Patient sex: F
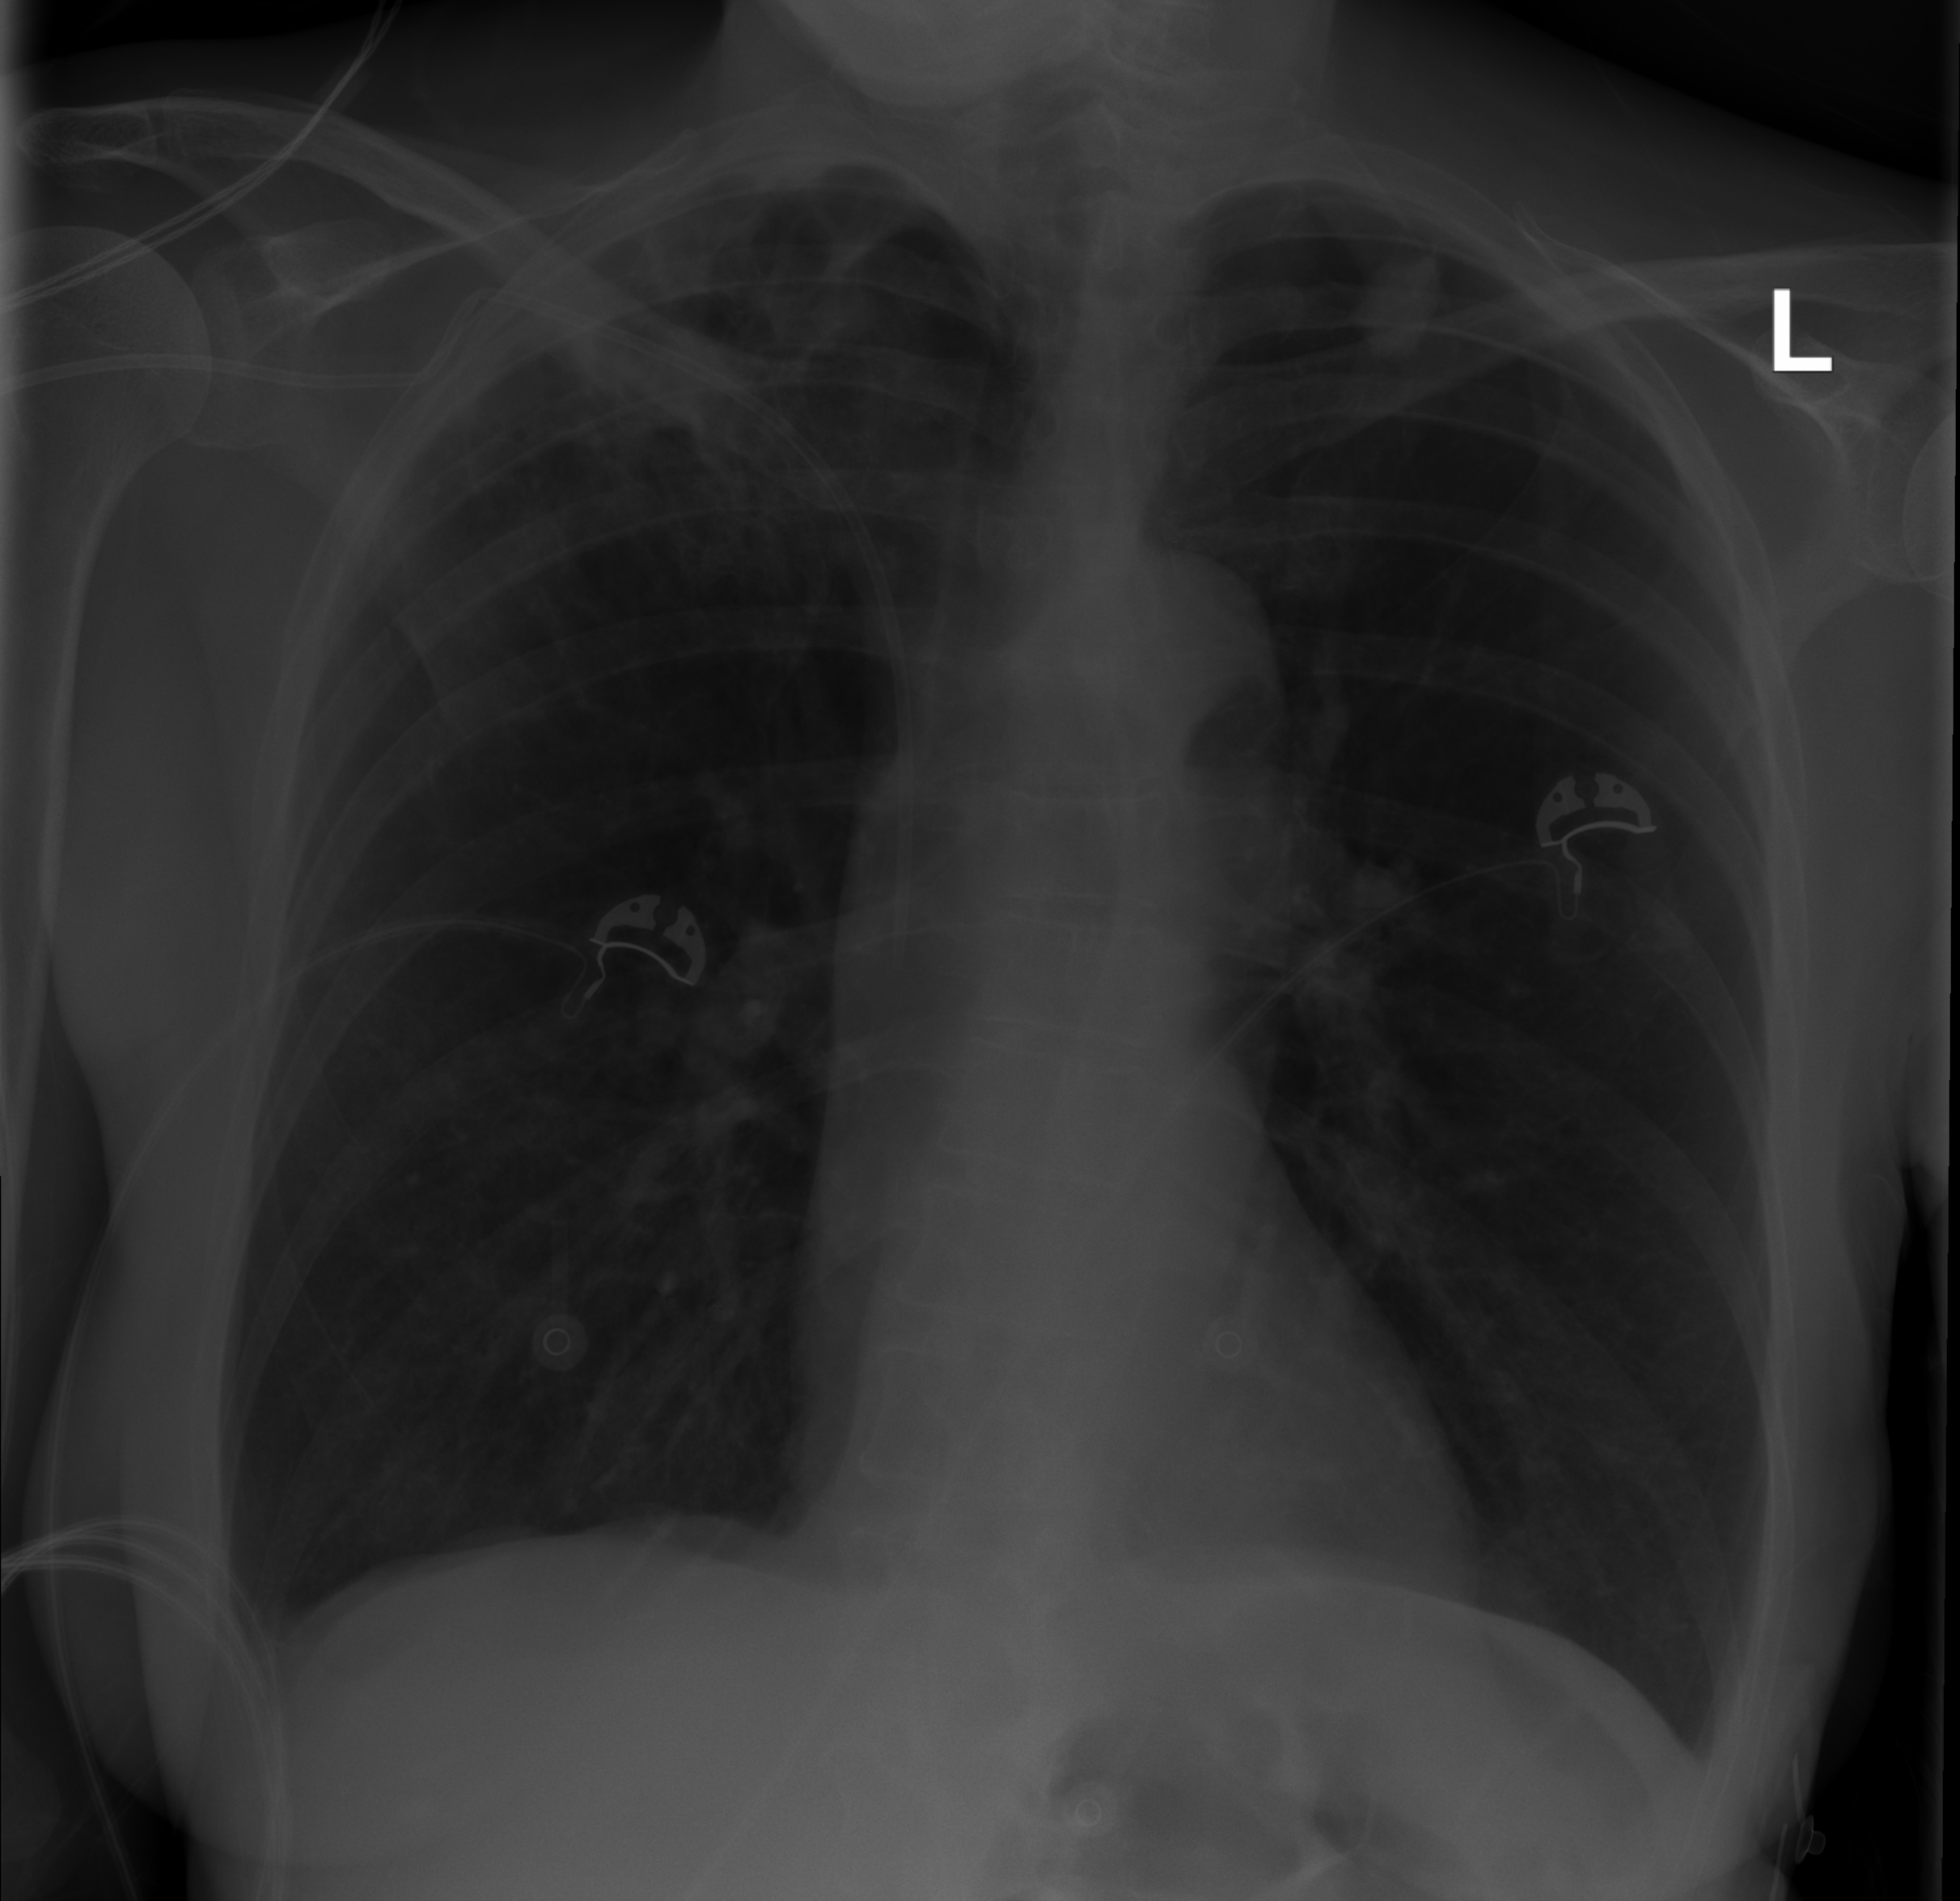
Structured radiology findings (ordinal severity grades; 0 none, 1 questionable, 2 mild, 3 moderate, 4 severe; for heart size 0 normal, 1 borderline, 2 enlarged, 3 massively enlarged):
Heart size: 0
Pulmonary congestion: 0
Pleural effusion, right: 0
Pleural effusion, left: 0
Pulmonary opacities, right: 2
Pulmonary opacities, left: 0
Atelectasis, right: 0
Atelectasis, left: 0